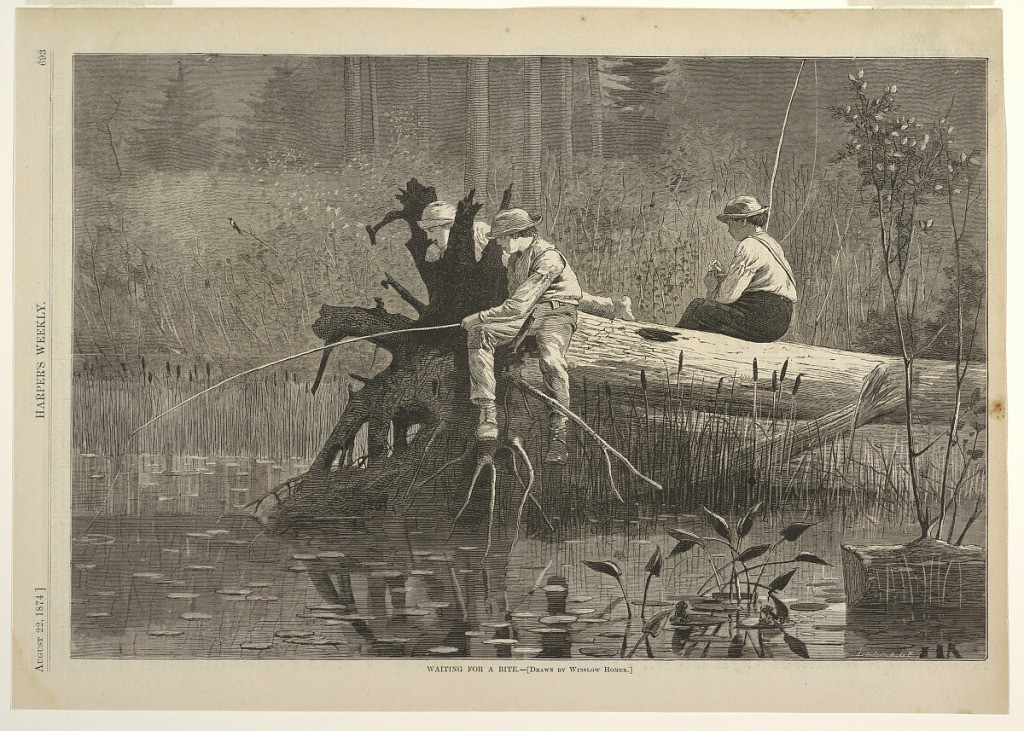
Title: Waiting for a Bite, from Harper's Weekly, August 22, 1874, p. 693
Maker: Winslow Homer, American, 1836–1910
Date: August 22, 1874
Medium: Wood engraving on off-white wove paper
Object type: Print
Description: Three boys are seated on a tree trunk which has fallen over a stream.  In the center, one boy is fishing, while another watches.  The third boy, on the right, baits his line.  Forest in background.  Possibly located at Keene Valley in the Adirondacks.  Information from Linda S. Ferber, Barbara Dayer Gallati, Marilyn S. Kushner, Winslow Homer: Illustrating America (New York, NY: George Braziller in association with Brooklyn Museum of Art, 2000), 63.